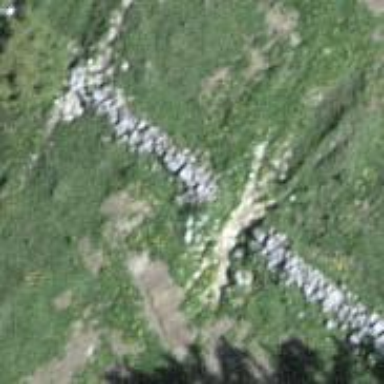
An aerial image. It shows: Dry stone wall barrier.